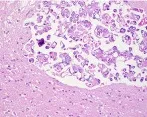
Histopathology and immunohistochemistry of the intracranial metastatic serous carcinoma. (B) H&E stain at 200 x magnification demonstrating pleomorphic carcinoma with a well-formed psammoma body.
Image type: pathology (h&e)